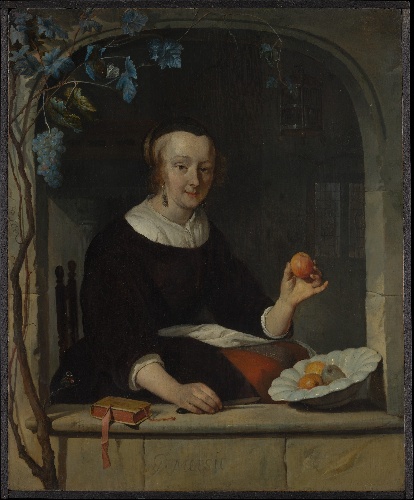
Title: A Woman Seated at a Window
Artist: Gabriël Metsu
Artist bio: Dutch, Leiden 1629–1667 Amsterdam
Date: early 1660s
Object type: Painting
Classification: Paintings
Medium: Oil on wood
Dimensions: 10 7/8 x 8 7/8 in. (27.6 x 22.5 cm)
Department: European Paintings
Credit line: The Jack and Belle Linsky Collection, 1982
Accession year: 1982
Repository: Metropolitan Museum of Art, New York, NY
Tags: Windows|Fruit|Portraits|Women